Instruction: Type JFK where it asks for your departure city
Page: home
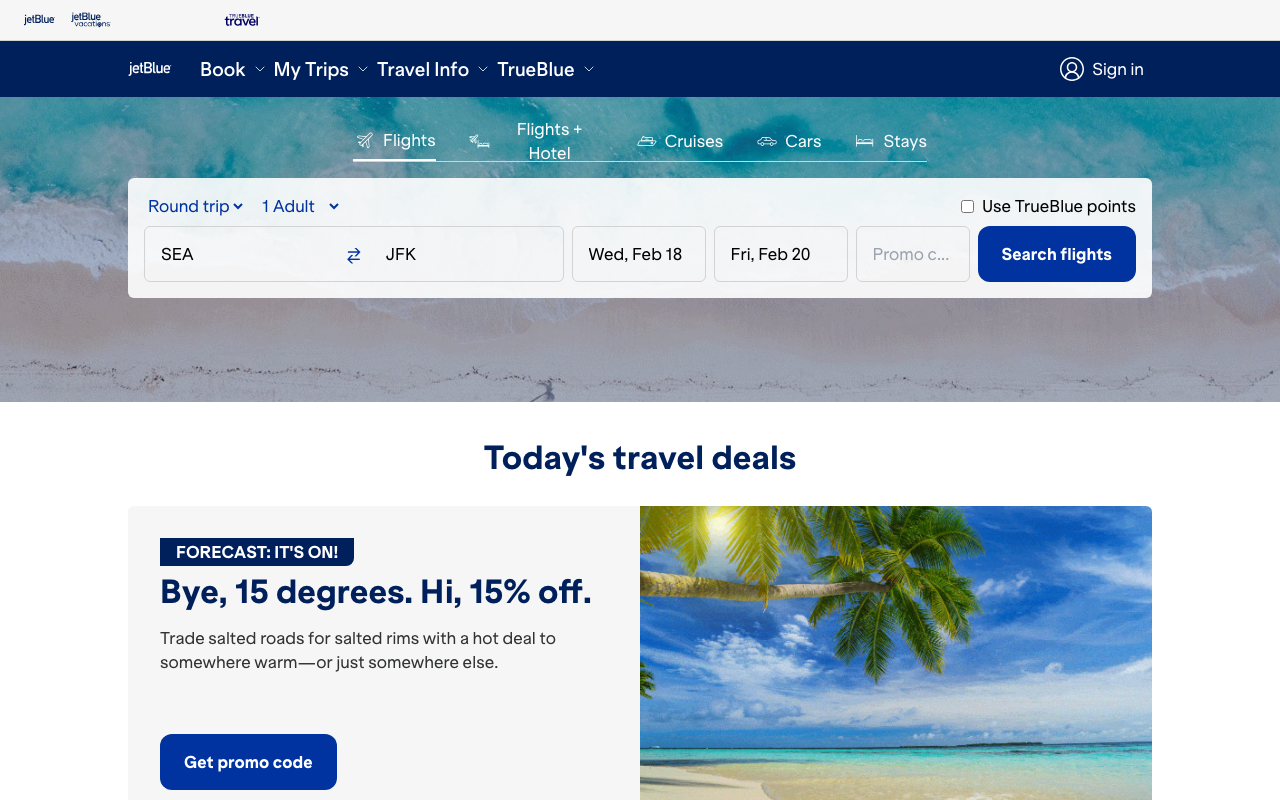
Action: type